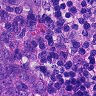
Metastatic tissue present: yes